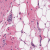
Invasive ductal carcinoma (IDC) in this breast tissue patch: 0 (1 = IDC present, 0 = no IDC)